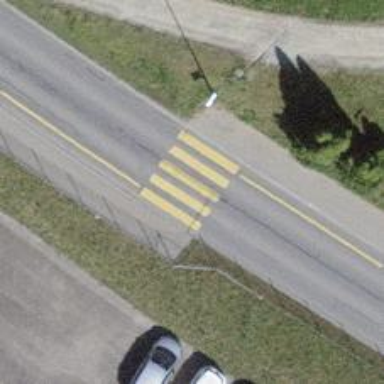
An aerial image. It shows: Uncontrolled zebra crossing on the road.